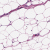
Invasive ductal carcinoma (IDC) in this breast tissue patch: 0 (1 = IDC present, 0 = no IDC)